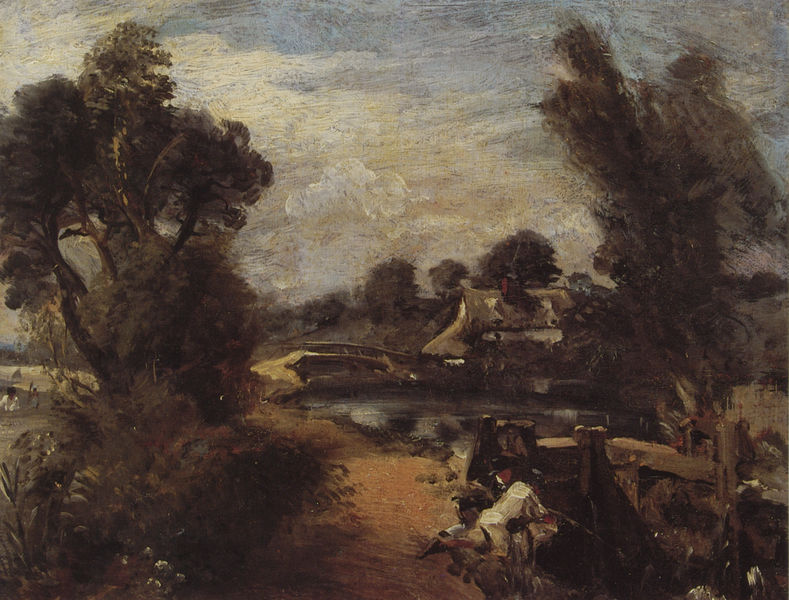
Titel: Study for 'Boys Fishing' ('A Lock on the Stour')
Künstler: John Constable
Standort: Pal (Andorra)
Institution: Merz Collection
Schlagwörter: baum, berg, blau, blätter, dunkel, gemälde, himmel, laub, mann, schatten, wasser, weiß, wolken, bäume, fluss, grün, impressionismus, landschaft, menschen, see, teich, ufer, abend, bewegung, blumen, braun, bunt, grau, hintergrund, holz, licht, männer, schwarz, stroh, dach, gebäude, gras, haus, rot, tiere, weg, wiese, wolke, zaun, mensch, öl, ast, bach, feld, gräser, hügel, morgen, natur, schilf, spiegelung, wind, brücke, busch, büsche, gebüsch, gewässer, hütte, pastos, pfad, rauch, sonne, wiesen, boden, land, realismus, personen, person, pflanzen, england, wald, arbeit, bauern, boot, genre, kamin, schornstein, sommer, ruhe, fischer, jungen, acker, ernte, feldweg, mittag, abstrakt, dorf, herbst, hof, idylle, pause, kutsche, arbeiter, wehr, constable, steg, sturm, wetter, old, flowers, bohlen, liegend, frühling, bauer, oase, fuss, reetdach, strohdach, lichtung, uniform, knien, soldat, angel, pinsel, pinselduktus, gedeckt, ländlich, clouds, house, landscape, bauernhaus, stall, trees, eiche, planzen, kate, undeutlich, forest, river, path, realism, miniatur, cloudy, bridge, fence, brücken, angler, bäuerlich, rural, angeln, fischen, fuhrwerk, dull, skizzenhaft, rustikal, expresionismus, hegel, steh, rebdach, düstern, hütte am bach, chiminy, day time, civil war era maybe, impressionism?? idk if thats right, i see a small hous, two big trees, two peopl, clouds faiding